Interaction volume radius: 10 \u00c5
Interaction volume height: 10 \u00c5
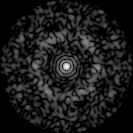
Disorder parameter: 0.8089